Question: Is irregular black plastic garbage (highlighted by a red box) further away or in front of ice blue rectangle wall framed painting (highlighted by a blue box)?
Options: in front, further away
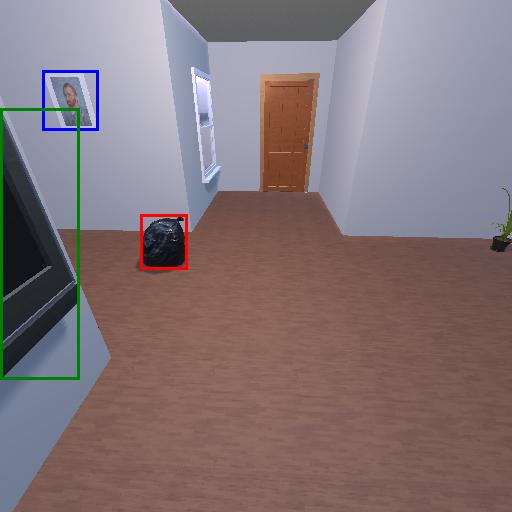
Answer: in front